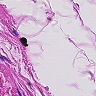
Metastatic tissue present: no